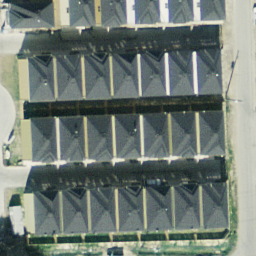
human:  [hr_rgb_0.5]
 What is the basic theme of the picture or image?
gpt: dense residential